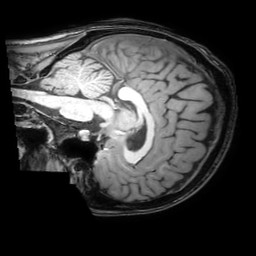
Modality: T1w
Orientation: sagittal
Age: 26
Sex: female
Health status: healthy
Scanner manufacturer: philips
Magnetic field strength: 3 T
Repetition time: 0.0079 s
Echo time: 0.0035 s